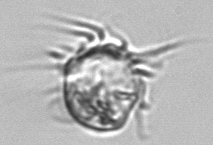
Label: Leegaardiella_ovalis